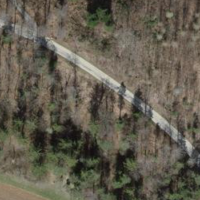
EUNIS habitat code: 41
Species observed at this site:
Cephalanthera longifolia